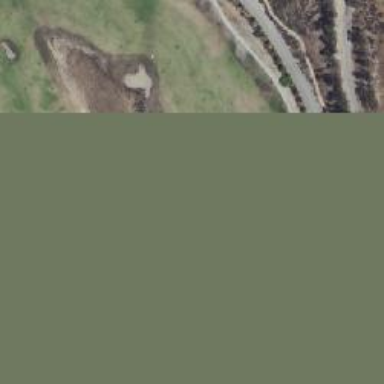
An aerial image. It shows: Golf fairway surrounded by grass.